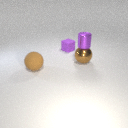
large brown rubber sphere in front of large brown metal sphere